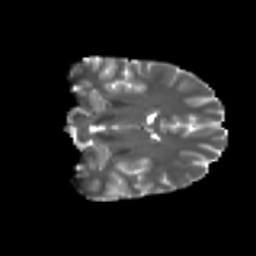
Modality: T2w
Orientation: coronal
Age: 25
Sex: male
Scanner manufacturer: ge
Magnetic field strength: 3 T
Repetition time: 7.8 s
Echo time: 0.061 s